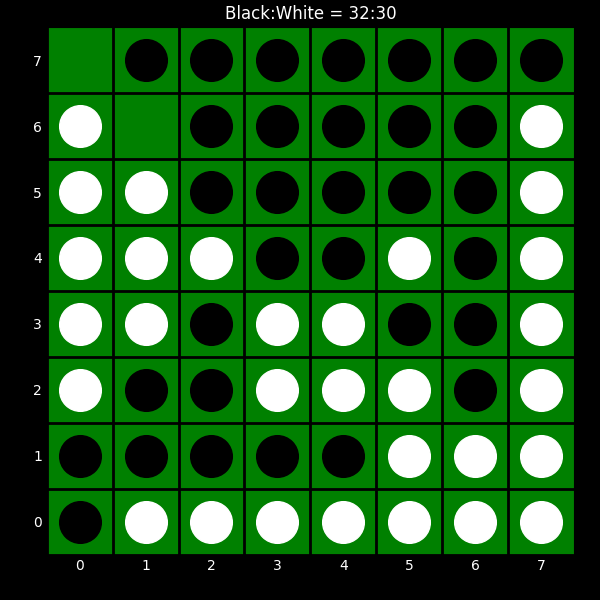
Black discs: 32
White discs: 30